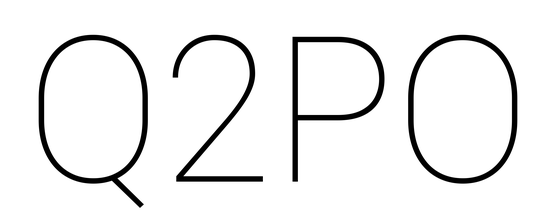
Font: Roboto_Thin